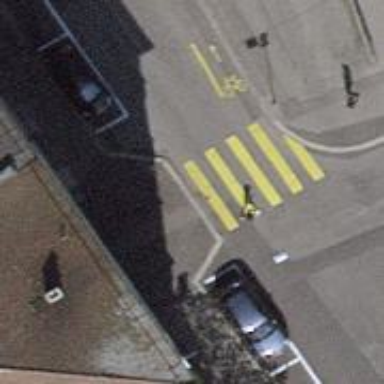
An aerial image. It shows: Marked crossing with zebra stripes on the road.